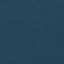
Land use / land cover: SeaLake